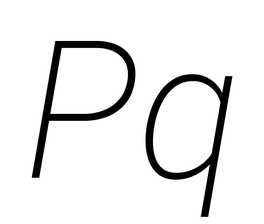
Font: Roboto-Italic_ExtraLight_Italic